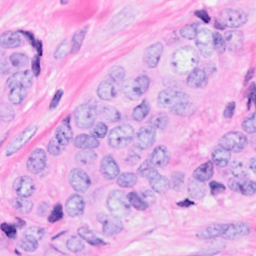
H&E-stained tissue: Breast